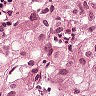
Metastatic tissue present: yes